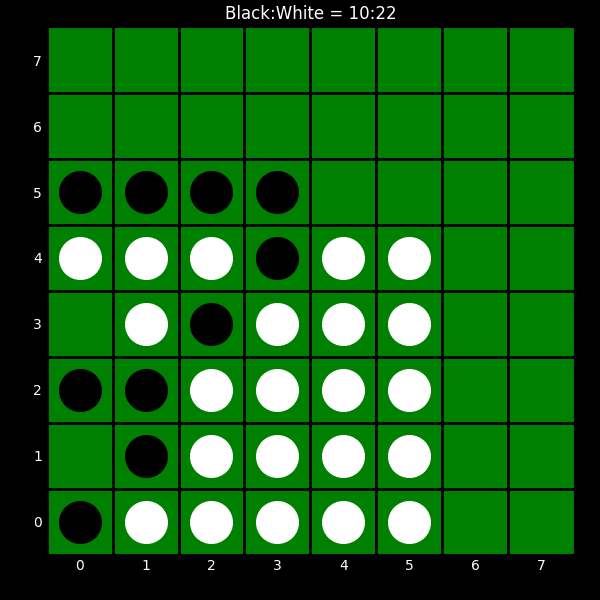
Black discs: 10
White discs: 22